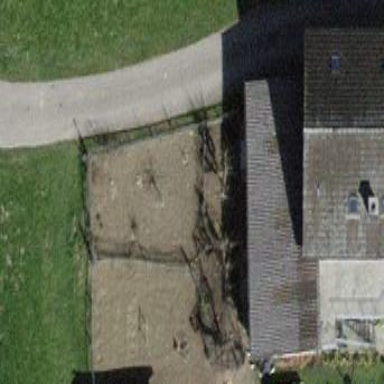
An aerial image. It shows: Enclosure in the zoo.